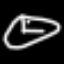
Label: clock